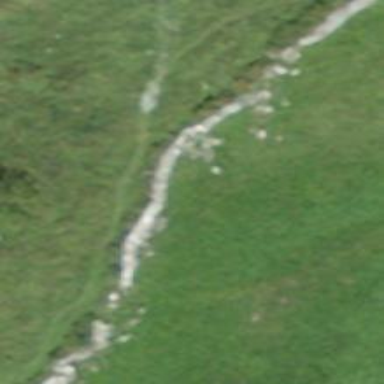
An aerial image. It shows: Wall made of dry stone.